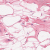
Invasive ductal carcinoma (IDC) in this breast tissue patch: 0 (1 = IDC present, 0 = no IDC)